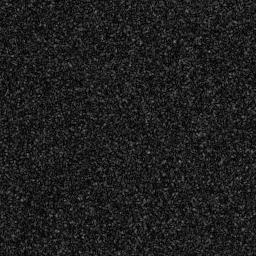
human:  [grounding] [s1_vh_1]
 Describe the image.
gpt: In the satellite image, there is  <ref>1 medium ship </ref> <box>[[81, 56, 94, 70, 0]]</box> located at right.